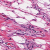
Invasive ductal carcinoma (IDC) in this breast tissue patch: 0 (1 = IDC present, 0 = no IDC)